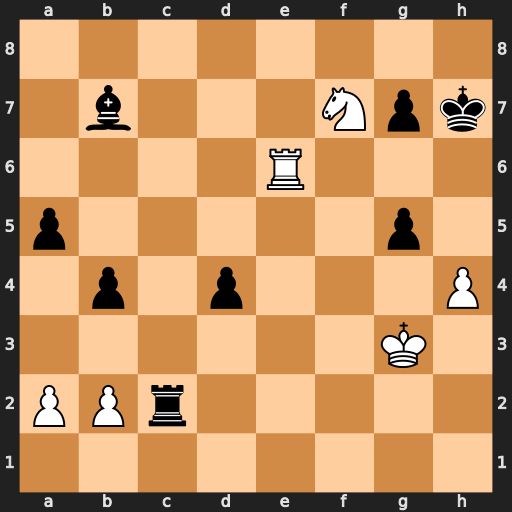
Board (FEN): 8/1b3Npk/4R3/p5p1/1p1p3P/6K1/PPr5/8
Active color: w
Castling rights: -
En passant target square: -
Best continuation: Nxg5+ Kh8 Re8#